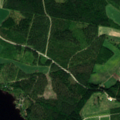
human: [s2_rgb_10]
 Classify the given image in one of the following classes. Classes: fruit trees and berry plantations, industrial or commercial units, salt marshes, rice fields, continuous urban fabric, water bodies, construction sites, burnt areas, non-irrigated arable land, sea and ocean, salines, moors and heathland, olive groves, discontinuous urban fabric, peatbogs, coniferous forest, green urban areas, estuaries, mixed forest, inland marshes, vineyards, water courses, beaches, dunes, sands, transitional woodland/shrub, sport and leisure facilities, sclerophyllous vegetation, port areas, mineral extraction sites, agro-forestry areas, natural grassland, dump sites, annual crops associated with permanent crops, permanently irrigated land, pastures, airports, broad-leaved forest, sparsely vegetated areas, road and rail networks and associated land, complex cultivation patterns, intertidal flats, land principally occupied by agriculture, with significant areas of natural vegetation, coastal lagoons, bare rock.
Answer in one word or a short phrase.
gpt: non-irrigated arable land, coniferous forest, mixed forest, water bodies